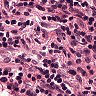
Metastatic tissue present: no